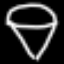
Label: diamond